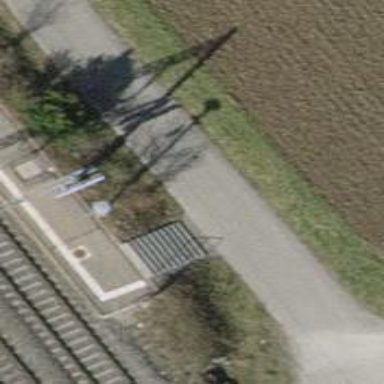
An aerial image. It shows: Concrete steps.